Aerial crown-view tile of a tropical tree (Barro Colorado Island, Panama), acquired 20241216:
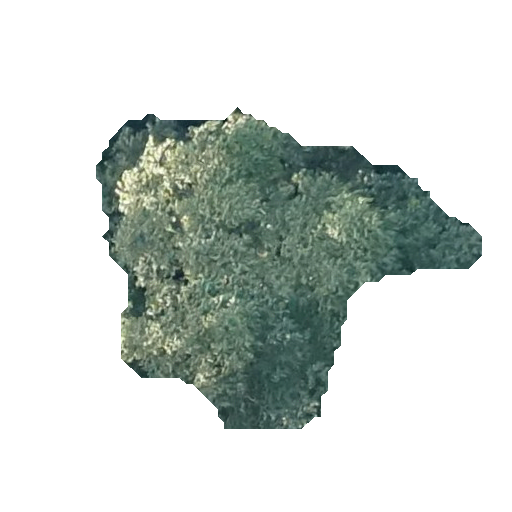
Species: Luehea seemannii
GBIF accepted scientific name: Luehea seemannii
Crown area: 107.454 m²